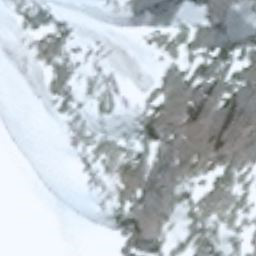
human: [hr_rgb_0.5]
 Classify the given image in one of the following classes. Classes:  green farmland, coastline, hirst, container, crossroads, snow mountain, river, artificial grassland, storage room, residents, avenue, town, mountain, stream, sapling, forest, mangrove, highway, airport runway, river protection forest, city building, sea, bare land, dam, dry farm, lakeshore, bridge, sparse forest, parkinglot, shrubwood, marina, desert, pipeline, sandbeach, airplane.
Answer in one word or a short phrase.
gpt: snow mountain